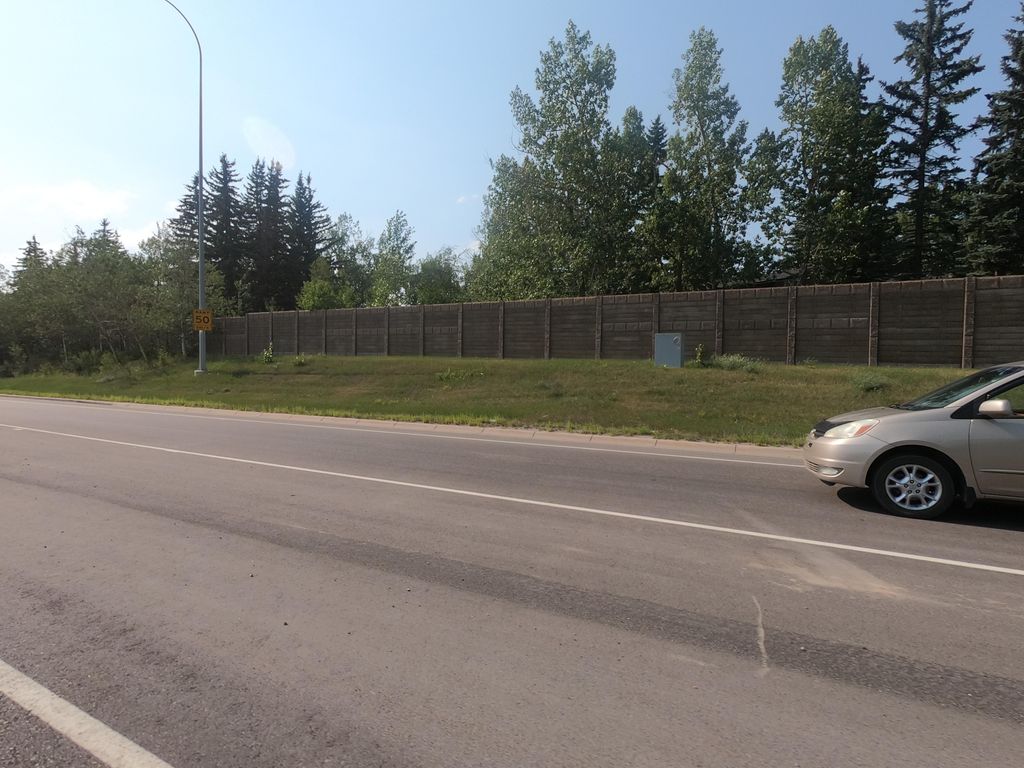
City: calgary